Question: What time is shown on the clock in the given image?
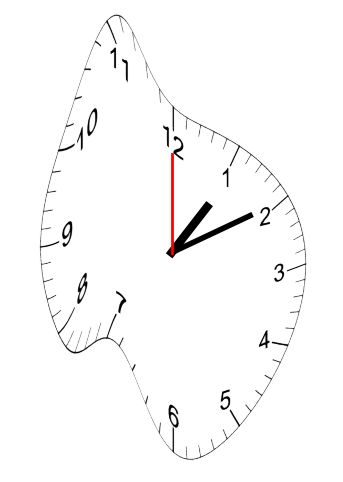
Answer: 01:10:00